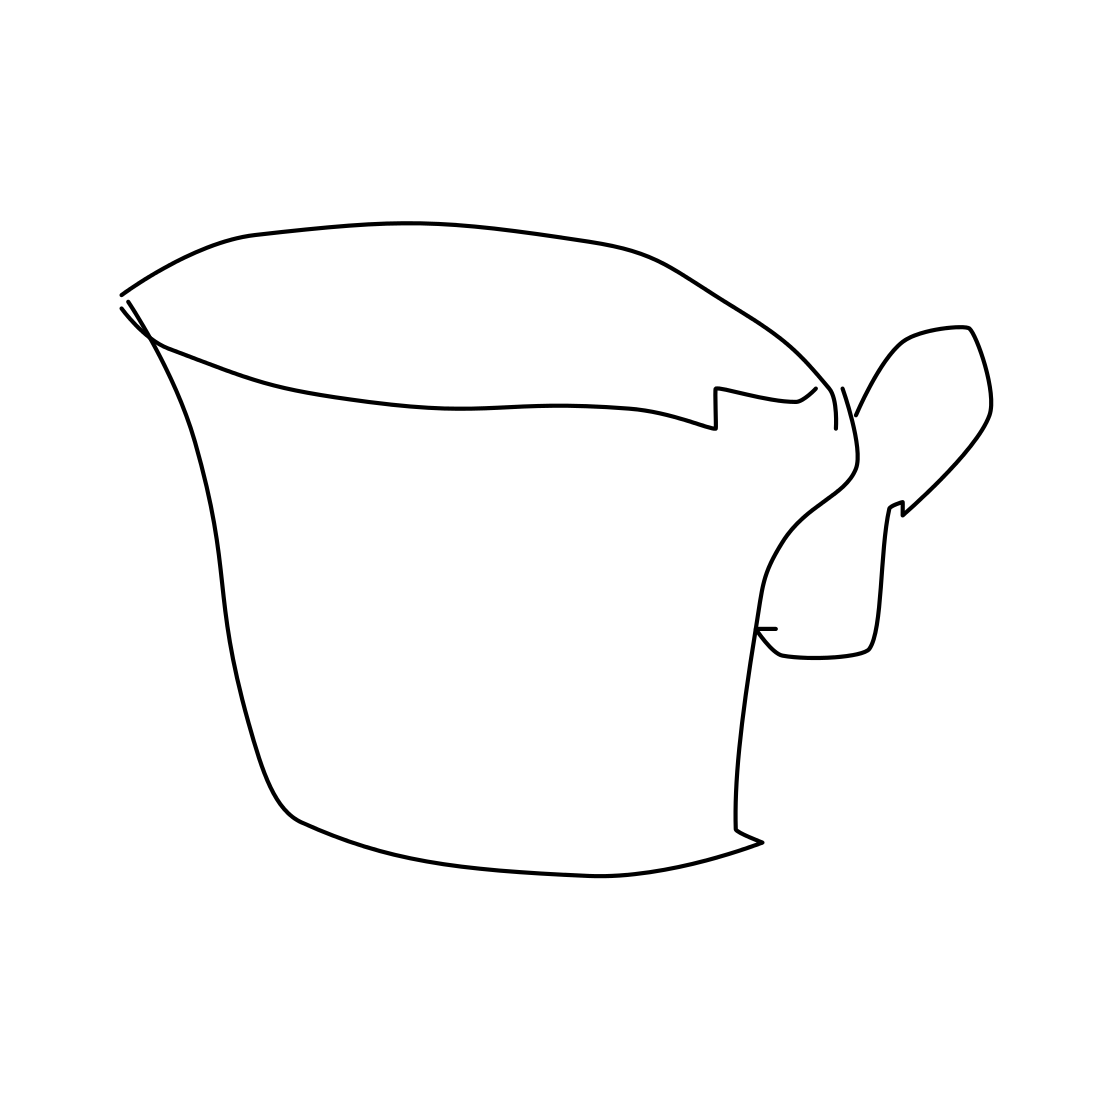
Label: teacup